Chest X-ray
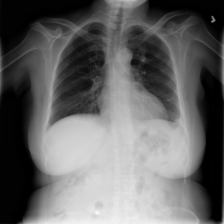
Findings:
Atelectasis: negative
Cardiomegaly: negative
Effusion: negative
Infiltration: positive
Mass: negative
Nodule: negative
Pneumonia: negative
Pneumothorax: negative
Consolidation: negative
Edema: negative
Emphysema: negative
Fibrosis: negative
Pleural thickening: negative
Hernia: negative